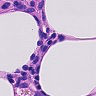
Metastatic tissue present: no